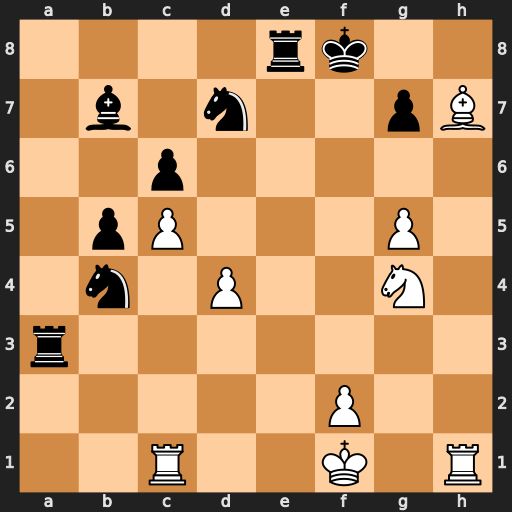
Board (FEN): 4rk2/1b1n2pB/2p5/1pP3P1/1n1P2N1/r7/5P2/2R2K1R
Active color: w
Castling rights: -
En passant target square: -
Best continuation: Bg6 Kg8 Bxe8